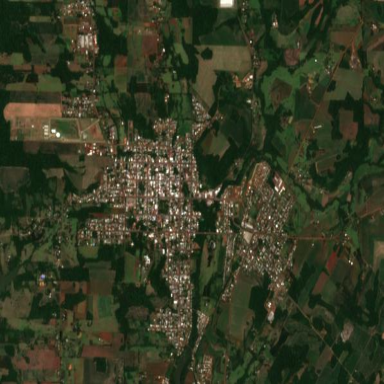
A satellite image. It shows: Town.